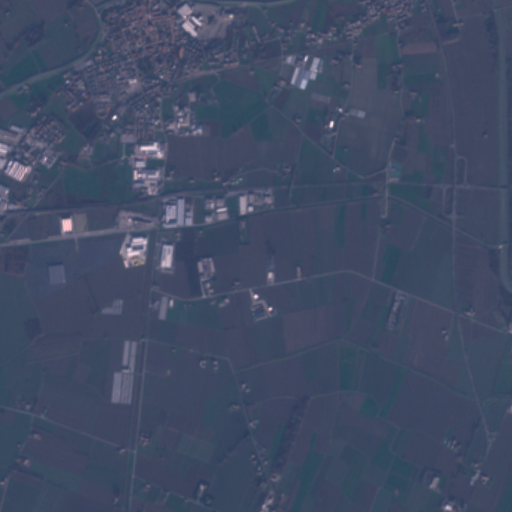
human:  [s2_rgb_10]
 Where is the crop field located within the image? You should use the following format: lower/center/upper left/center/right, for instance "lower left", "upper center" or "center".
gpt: The crop field is located in the upper left of the image.
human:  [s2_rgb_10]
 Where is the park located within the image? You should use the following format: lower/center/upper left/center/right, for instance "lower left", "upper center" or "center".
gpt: The park is located in the upper left of the image.
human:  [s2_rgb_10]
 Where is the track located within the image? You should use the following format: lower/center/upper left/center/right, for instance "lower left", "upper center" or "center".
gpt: The track is located in the upper left of the image.
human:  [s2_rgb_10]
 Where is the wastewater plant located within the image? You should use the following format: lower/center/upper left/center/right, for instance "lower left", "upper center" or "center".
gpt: The wastewater plant is located in the upper center of the image.
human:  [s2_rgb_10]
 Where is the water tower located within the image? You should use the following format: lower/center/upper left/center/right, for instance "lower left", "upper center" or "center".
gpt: The water tower is located in the upper left of the image.
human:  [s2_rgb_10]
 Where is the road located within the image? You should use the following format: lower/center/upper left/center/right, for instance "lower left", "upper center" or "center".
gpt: There is no road in the image.